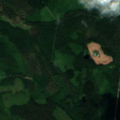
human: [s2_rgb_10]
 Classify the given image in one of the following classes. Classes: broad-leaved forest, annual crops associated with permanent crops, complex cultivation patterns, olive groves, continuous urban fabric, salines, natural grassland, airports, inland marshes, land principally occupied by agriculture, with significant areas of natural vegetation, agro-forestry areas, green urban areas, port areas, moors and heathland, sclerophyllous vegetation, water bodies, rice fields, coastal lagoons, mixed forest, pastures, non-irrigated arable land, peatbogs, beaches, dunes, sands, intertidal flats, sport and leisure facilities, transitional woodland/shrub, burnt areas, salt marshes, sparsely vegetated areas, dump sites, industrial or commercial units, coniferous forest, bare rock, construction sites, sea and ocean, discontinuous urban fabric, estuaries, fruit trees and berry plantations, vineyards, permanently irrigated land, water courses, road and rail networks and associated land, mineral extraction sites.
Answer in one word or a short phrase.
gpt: coniferous forest, mixed forest, transitional woodland/shrub